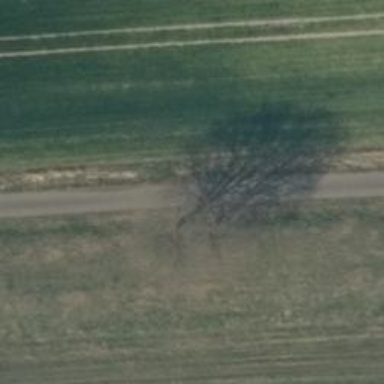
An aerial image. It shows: Deciduous tree with broadleaved leaves.